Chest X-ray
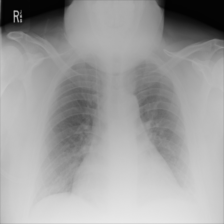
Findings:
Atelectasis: negative
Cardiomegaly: negative
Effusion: negative
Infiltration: negative
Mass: negative
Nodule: negative
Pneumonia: negative
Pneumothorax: negative
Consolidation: negative
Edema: negative
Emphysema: negative
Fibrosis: negative
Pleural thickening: negative
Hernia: negative